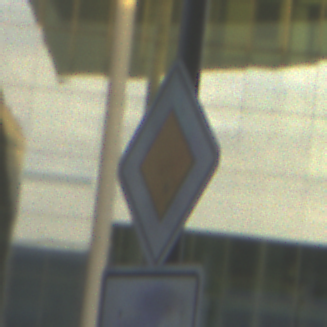
Verkehrszeichen: Vorfahrtsstrasse
Zusatzzeichen unten: VerlaufVorfahrtsstrasse6
Umgebung: Outdoor, Urban
Tageszeit: SunriseSunset
Wetter: PartlyCloudy
Licht: Natural
Jahreszeit: NotSpecified
Kontrast: MediumContrast